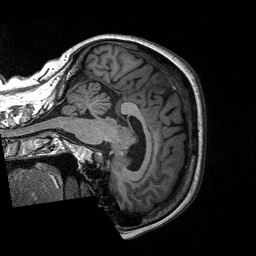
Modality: T1w
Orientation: sagittal
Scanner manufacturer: siemens
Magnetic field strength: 3 T
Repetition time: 2.3 s
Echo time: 0.00226 s